Question: I'm trying to reproduce <URL>. The problem is that the layout I've created looks something like this:

My first question is, does this layout make any sense? Is there a better way to accomplish this result (that is, getting the archives displayed in line with the content)?
Secondly, is there a way to render a zone (or a widget) from inside my alternate? I tried doing '@Display(Model.Archives)', where 'Archives' is the name of my zone, but obviously the blog detail model doesn't define an Archives property. I also considered manually calling out to the Blog Archives shape with something like
'''
@Display(New.Parts_Blogs_BlogArchives(new { Blog: blog, Archives: ???})
'''
But I don't know how to populate that second argument.
What's the right way to make this layout happen in Orchard?
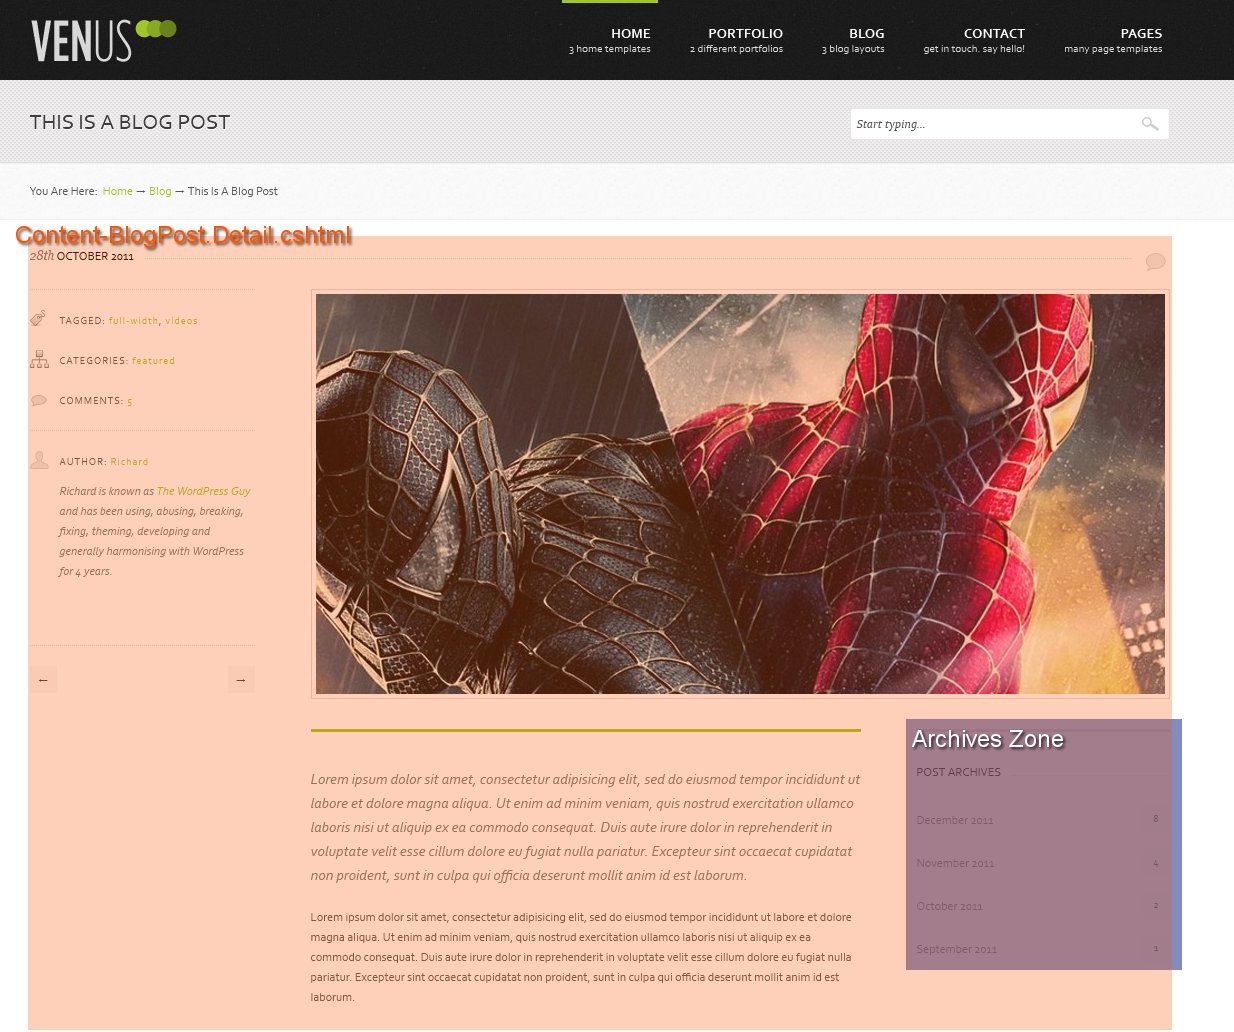
Answer: The main problem with this layout is that the zone is being placed inside the markup for the blog post. That makes things harder to render, but not impossible.
'@Display(Layout.Archives)''Layout'
I'd do it like this:
1. Add a zone called Archives in your Theme.txt manifest file (Zones section) that will be a placeholder for blog archives widget. Make sure you would not render it in Layout.cshtml file. This zone will be strictly for blog post purposes (you can also give it a different name to note this).
2. Create a shape alternate for blog post, like you did, and call Display(Layout.Archives) in appropriate place. This will render the whole zone inside the blog post markup.
3. Put the blog archives widget in the Archives zone.
Now, every time any blog post gets rendered, it would also render the archives widget.